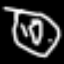
Label: donut